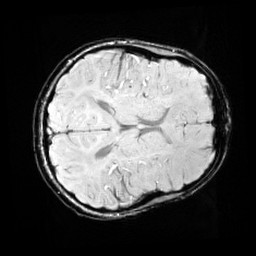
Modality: SWI
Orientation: axial
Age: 13
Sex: male
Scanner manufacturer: siemens
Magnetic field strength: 3 T
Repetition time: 0.027 s
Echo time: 0.02 s